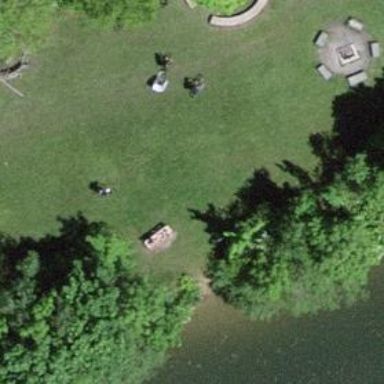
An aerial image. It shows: Bench for seating.